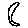
Label: moon